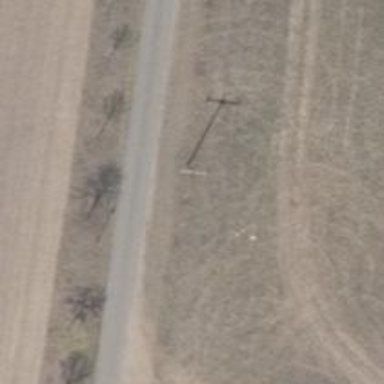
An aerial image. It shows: Minor power line.